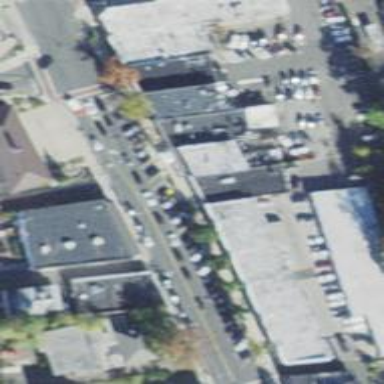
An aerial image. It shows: Retail building.